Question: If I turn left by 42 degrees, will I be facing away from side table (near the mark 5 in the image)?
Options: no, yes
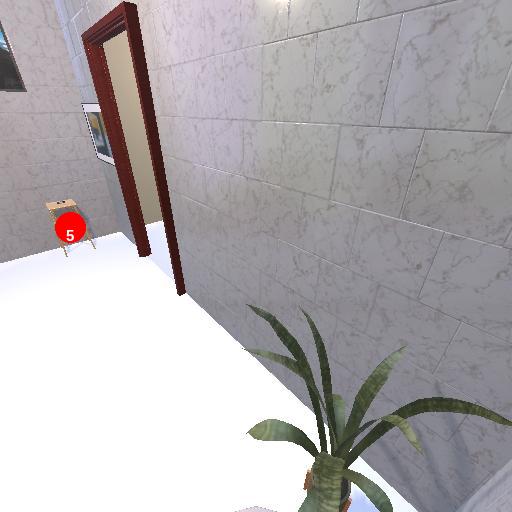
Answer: no